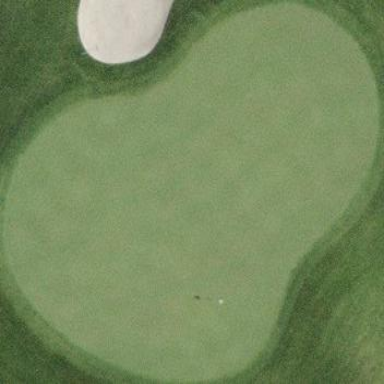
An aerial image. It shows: Golf green pitch on grass land. It is designated for the sport of golf.